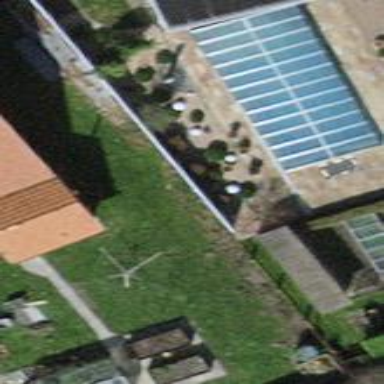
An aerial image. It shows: Personal swimming pool located on leisure land.